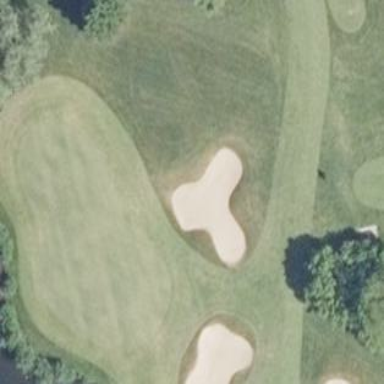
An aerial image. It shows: Golf green.